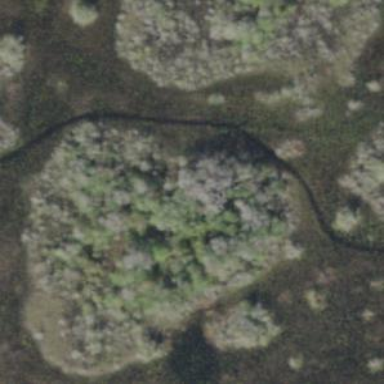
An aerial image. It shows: Swampy wetland area.